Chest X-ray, PA view. Patient: 57 years old, sex F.
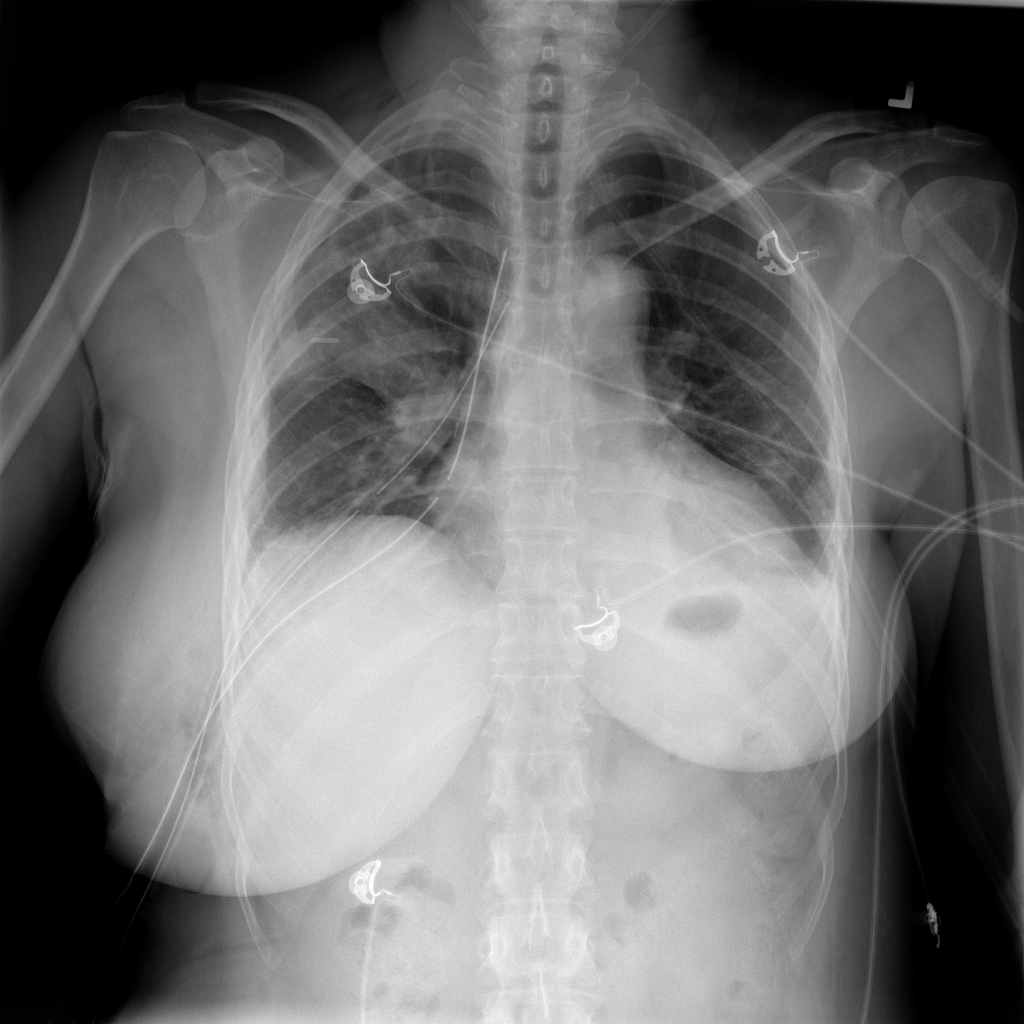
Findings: No Finding